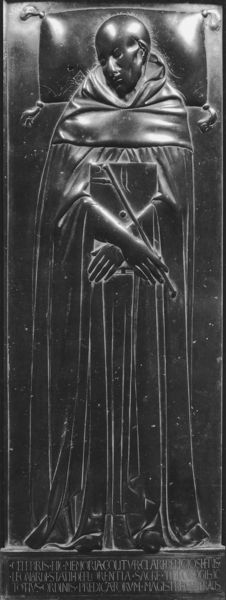
Titel: Grabplatte des Leonardo Dati
Künstler: Lorenzo Ghiberti
Standort: Florenz, S. Maria Novella (EU - I - Toskana)
Schlagwörter: dunkel, kopf, mann, umhang, marmor, schwarz, blick, wand, arme, bibel, falten, leiche, schädel, stein, tod, tot, toter, hände, gewand, kutte, mantel, relief, schrift, liegen, schlafen, stab, kissen, tafel, inschrift, glatze, metall, platte, liegend, foto, deckel, buch, schwarzweiß, text, gravierung, gravur, sarg, grab, priester, mönch, heiliger, troddeln, zepter, quasten, grabmal, kopfkissen, grabmahl, epitaph, mönchskutte, grabplatte, glatzkopf, sargdeckel, sarkopharg, ände, gedenk, quasteb